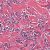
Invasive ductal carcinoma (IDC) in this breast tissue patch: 1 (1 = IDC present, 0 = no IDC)